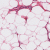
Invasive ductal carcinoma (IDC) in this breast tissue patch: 0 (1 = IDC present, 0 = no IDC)